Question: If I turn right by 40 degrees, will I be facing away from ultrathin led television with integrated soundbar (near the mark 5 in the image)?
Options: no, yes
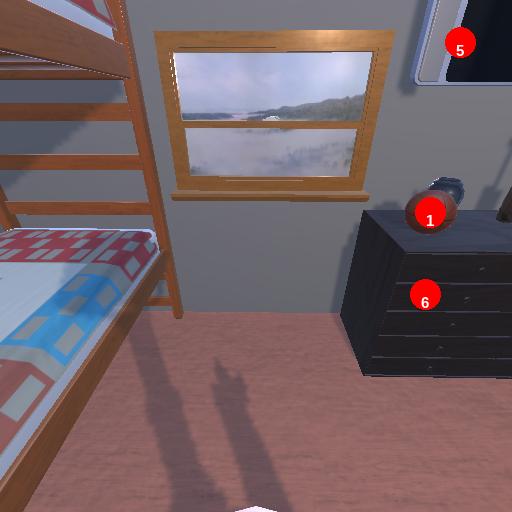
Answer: no